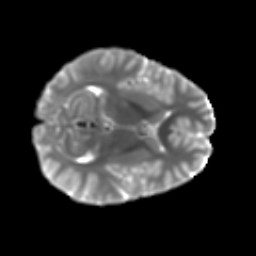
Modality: T2w
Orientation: axial
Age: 12
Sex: male
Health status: ill
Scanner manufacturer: ge
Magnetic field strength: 3 T
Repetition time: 6.752 s
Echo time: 0.079 s